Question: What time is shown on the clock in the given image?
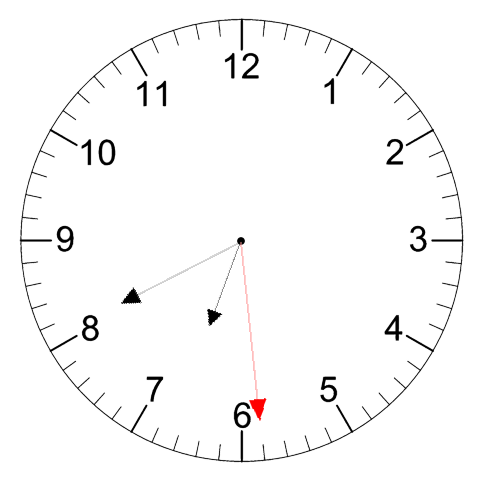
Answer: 06:40:29